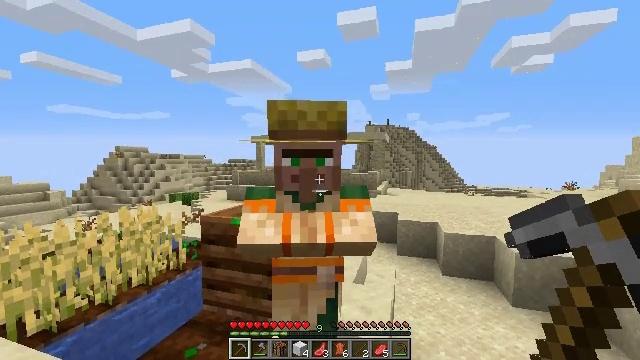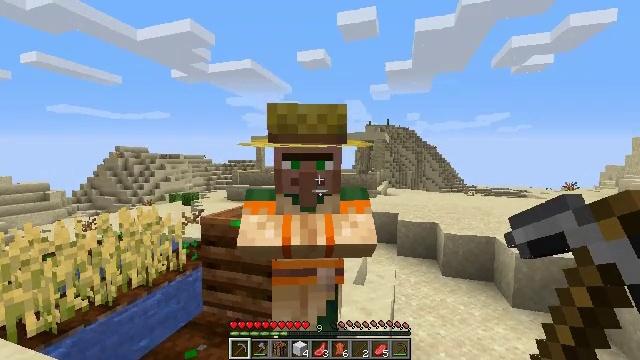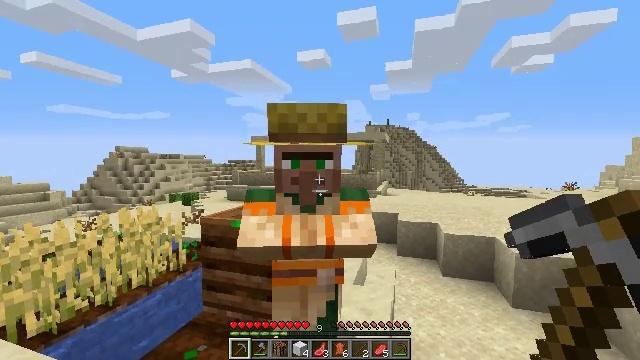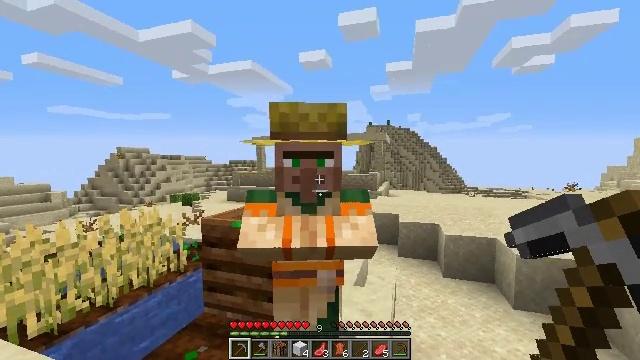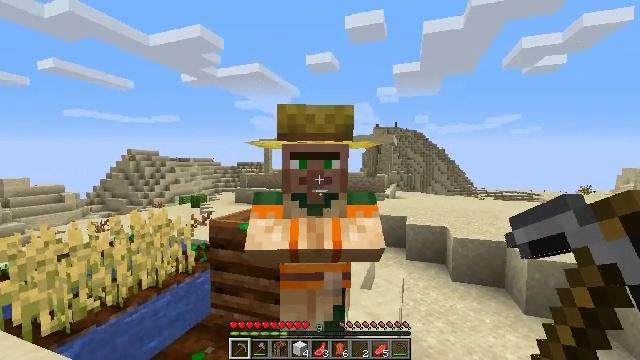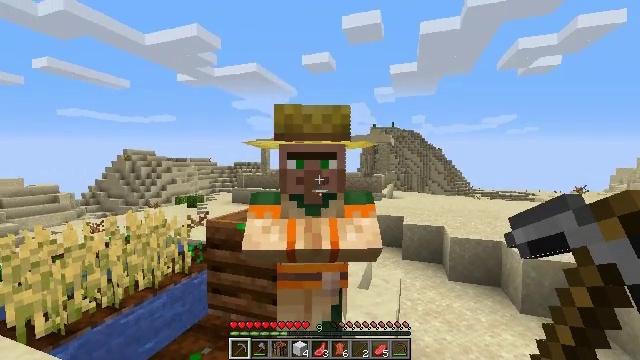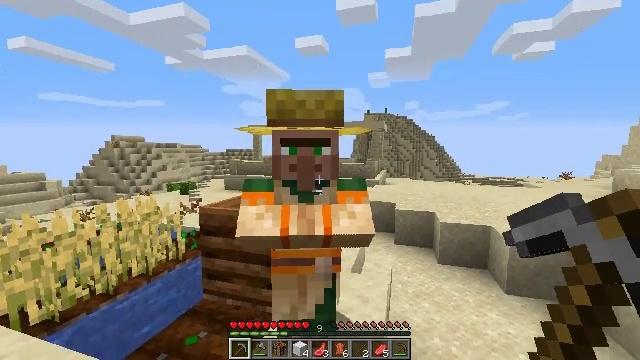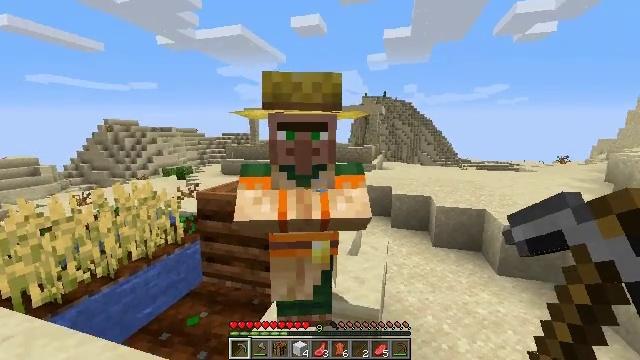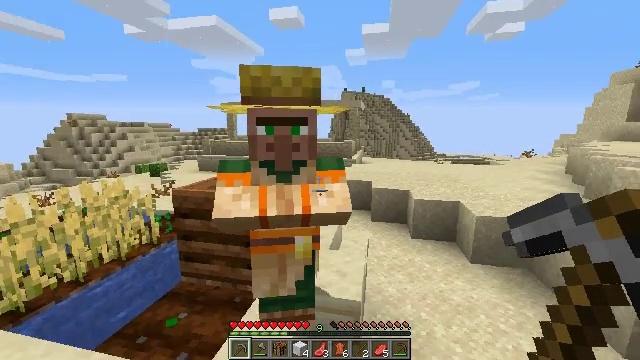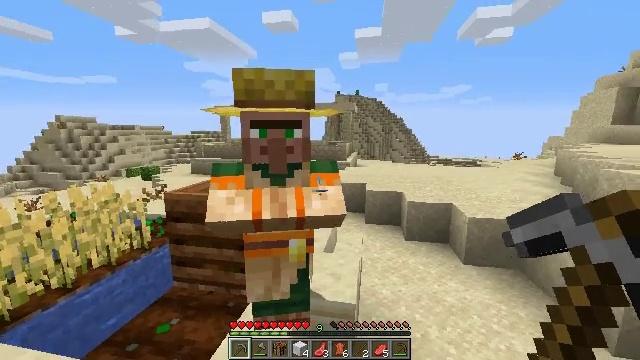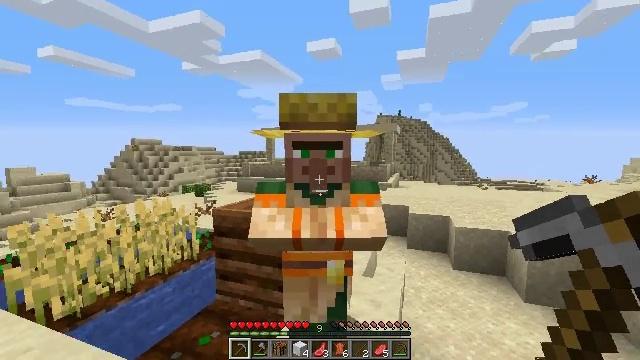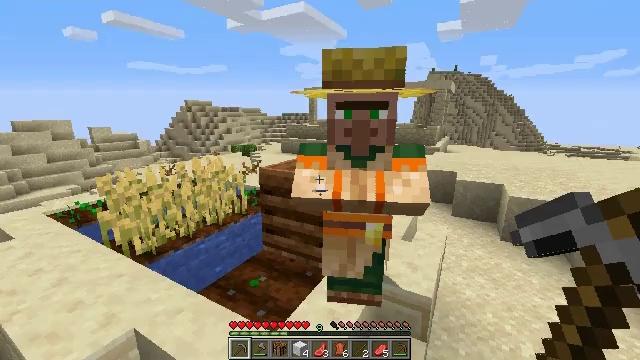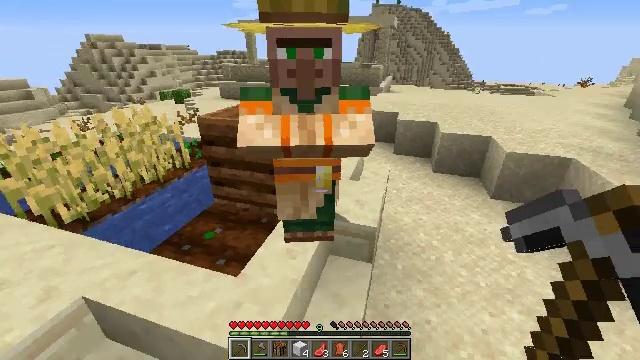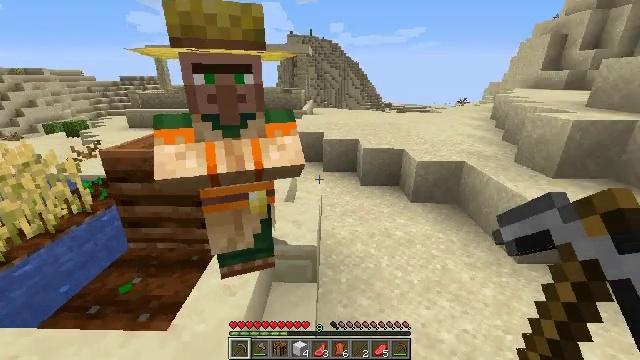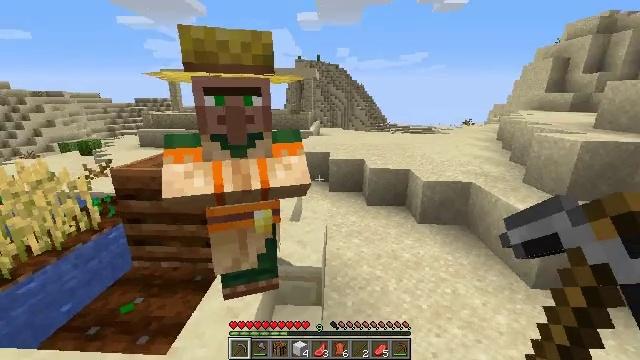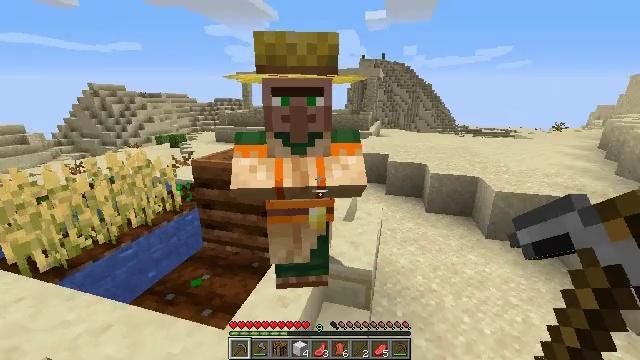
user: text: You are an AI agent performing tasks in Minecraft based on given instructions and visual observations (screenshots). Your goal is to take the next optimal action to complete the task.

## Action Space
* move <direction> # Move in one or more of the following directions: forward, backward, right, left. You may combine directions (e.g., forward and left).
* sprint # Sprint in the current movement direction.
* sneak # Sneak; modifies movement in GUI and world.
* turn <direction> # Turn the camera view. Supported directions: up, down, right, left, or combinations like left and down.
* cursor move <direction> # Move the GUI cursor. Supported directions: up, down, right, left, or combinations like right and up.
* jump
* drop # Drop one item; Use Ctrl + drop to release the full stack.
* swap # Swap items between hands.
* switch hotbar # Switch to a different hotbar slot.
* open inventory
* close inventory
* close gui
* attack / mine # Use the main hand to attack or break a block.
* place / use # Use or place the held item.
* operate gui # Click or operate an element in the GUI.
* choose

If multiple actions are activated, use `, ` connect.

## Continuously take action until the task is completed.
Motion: motion action
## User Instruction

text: Produce a cookie with the crafting table.
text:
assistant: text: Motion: no_op
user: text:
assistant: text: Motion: no_op
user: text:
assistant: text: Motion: no_op
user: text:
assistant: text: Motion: turn left
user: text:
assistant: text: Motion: no_op
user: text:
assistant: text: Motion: turn right and down
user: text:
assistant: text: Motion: turn down
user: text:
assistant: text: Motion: turn right and down
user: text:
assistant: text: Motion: turn right
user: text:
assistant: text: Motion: turn left and up
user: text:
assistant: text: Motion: turn left and down
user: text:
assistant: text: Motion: turn right and down
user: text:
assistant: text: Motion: turn right and up
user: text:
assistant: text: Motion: turn left and up
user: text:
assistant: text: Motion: turn left
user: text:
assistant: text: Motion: turn right and down
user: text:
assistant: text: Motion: turn right and up
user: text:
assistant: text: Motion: turn up
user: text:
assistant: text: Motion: no_op
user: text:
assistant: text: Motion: no_op
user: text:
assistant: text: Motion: turn left and up
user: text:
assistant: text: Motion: turn left and up
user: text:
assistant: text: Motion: turn left
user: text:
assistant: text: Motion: no_op
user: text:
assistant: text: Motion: no_op
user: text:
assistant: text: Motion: no_op
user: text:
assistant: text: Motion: use / place
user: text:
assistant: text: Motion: use / place
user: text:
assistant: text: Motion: use / place
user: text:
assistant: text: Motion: no_op